Question: When renaming a variable in Visual Studio (I use 2010), it shows a little mark that when clicked, leads to a drop-down that offers to rename all the dependant references.

What I want to do, is spare getting the mouse and click it in order to show the drop-down.
I was wondering if there is a way to access it via the keyboard.
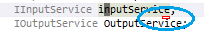
Answer: I believe that shortcut is 'Ctrl + .' [dot] :)